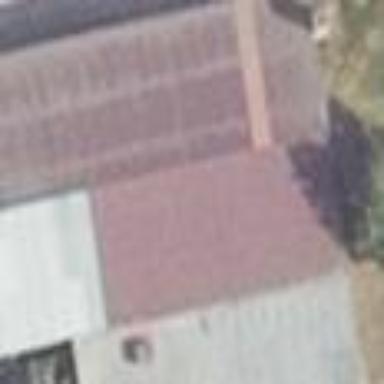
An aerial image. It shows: Fire station building.